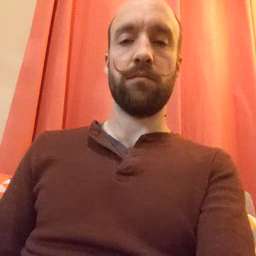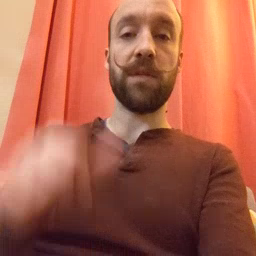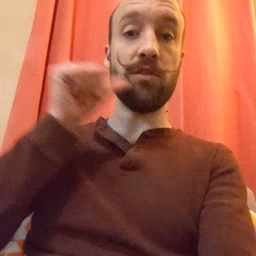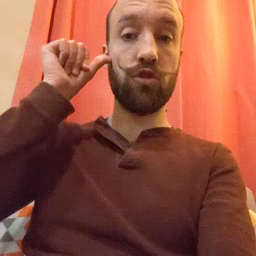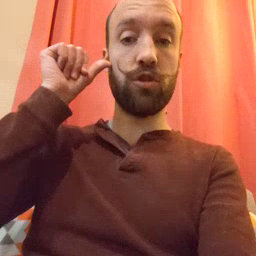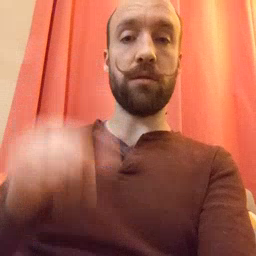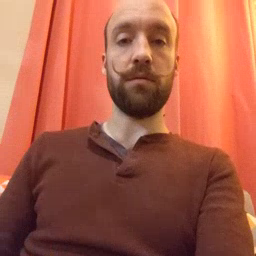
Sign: yesterday